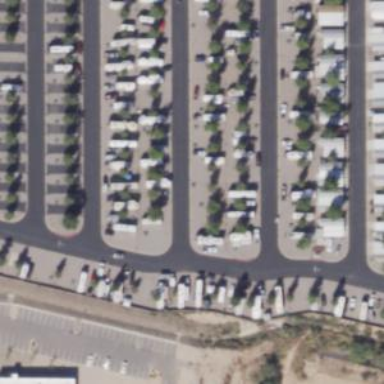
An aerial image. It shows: Caravan site with sanitary dump station for travelers.